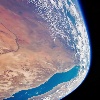
Label: land